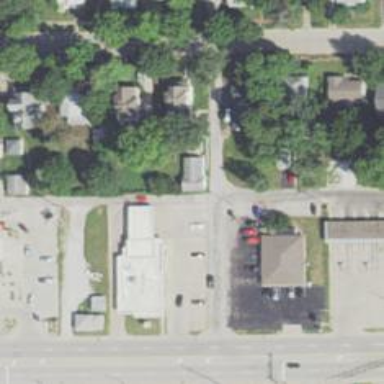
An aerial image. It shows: Alley classified as service road.